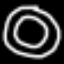
Label: donut